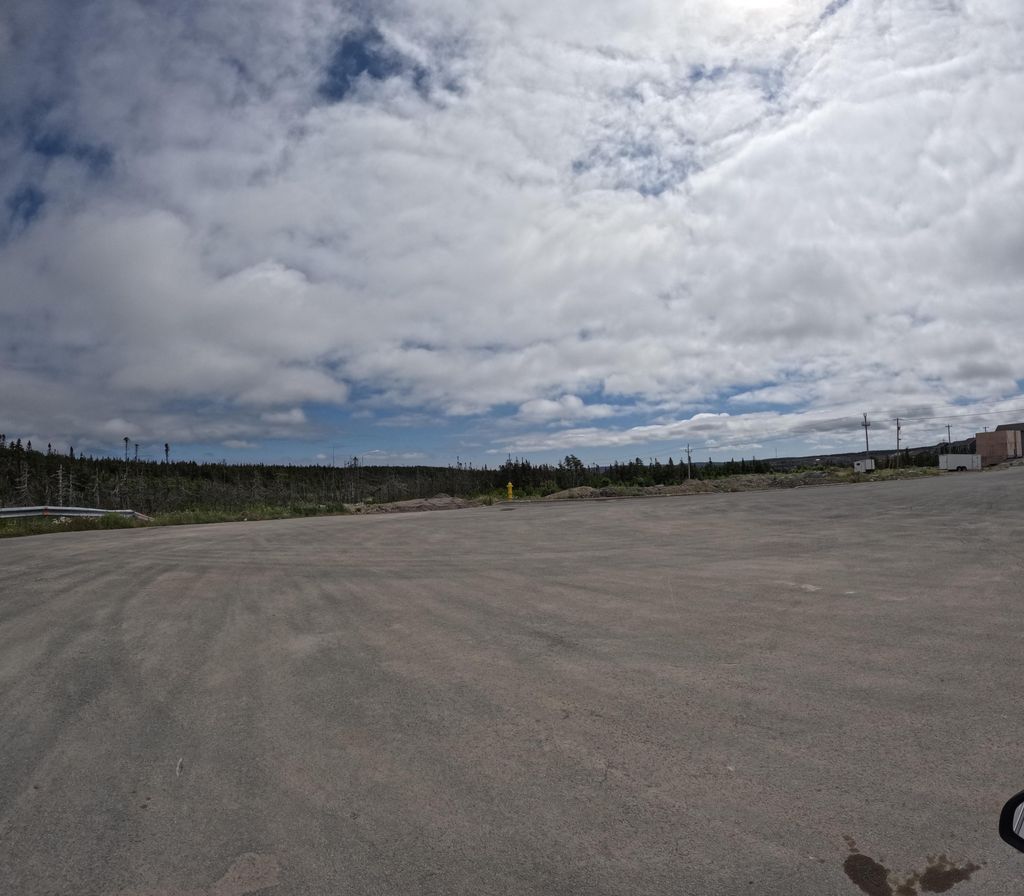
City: st_johns